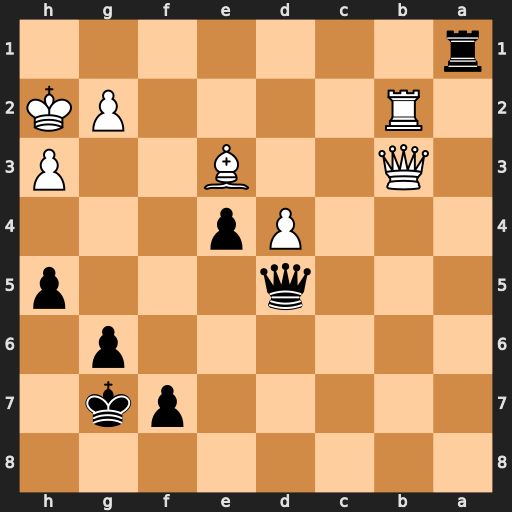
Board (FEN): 8/5pk1/6p1/3q3p/3Pp3/1Q2B2P/1R4PK/r7
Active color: b
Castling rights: -
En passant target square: -
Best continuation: Qd6+ g3 Ra3 Qb8 Qxb8 Rxb8 Rxe3